Question: I am updating my app to iOS 7 and wanted to improve the UI. I want to create a see through background like Control Center. So basically I have a button, which I would like to have a see through and "blurred" background like control center. Thanks!

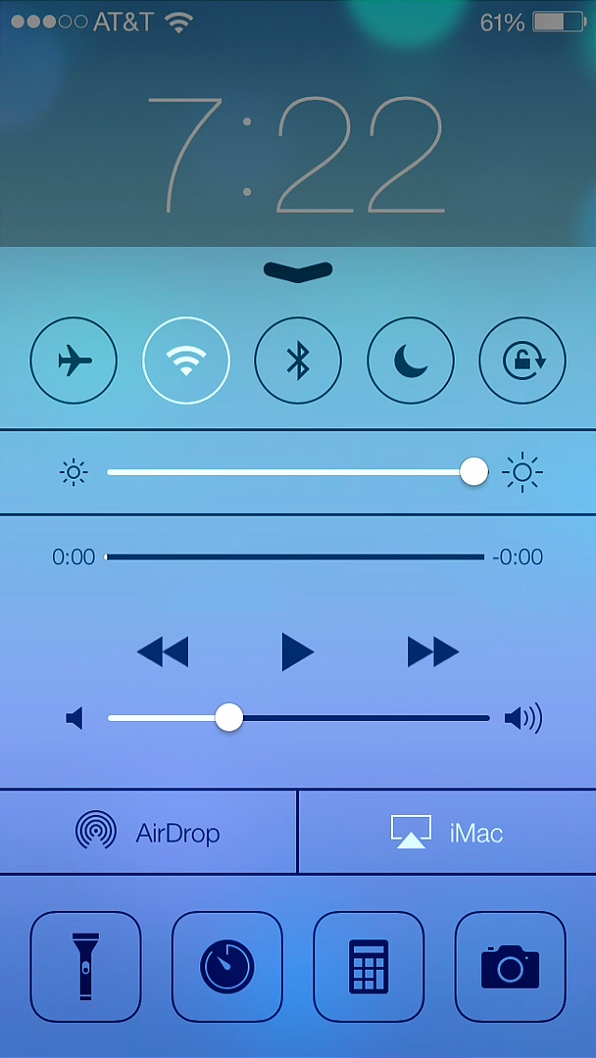
Answer: The blurring effect is not available as a public API. There are third party implementations available, such as <URL>, which I can recommend.